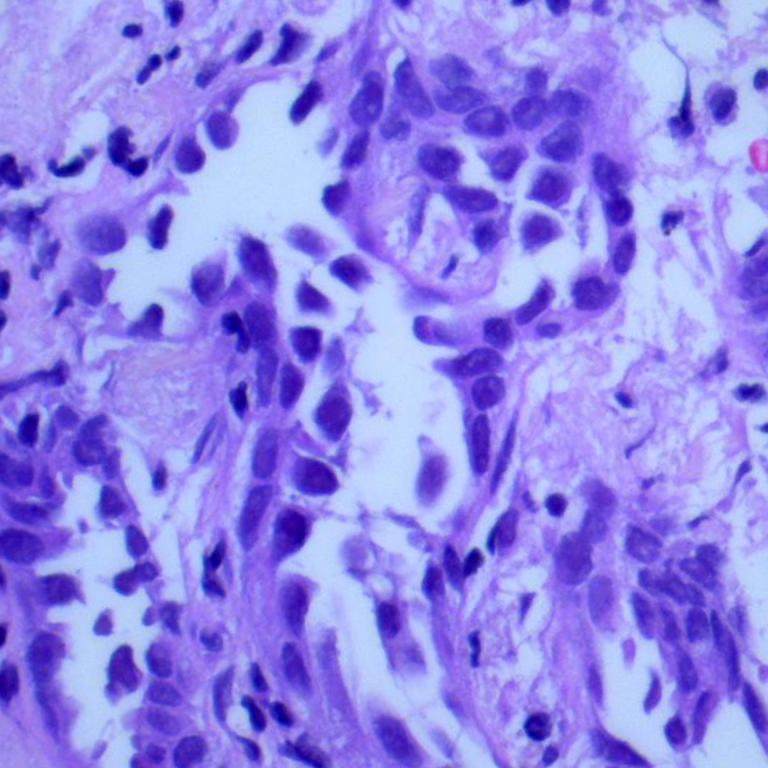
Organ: lung
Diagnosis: adenocarcinomas